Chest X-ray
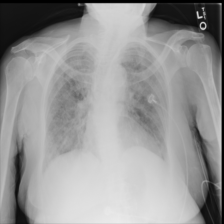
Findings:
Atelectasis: negative
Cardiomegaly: negative
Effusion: negative
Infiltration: negative
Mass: negative
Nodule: negative
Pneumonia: negative
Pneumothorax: negative
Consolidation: negative
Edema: positive
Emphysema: negative
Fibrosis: negative
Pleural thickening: negative
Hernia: negative